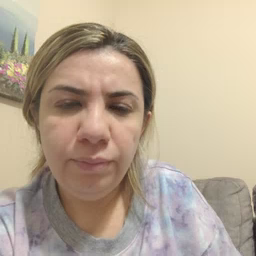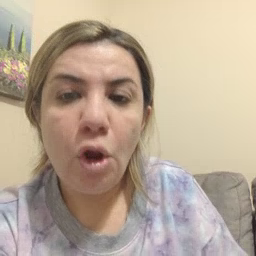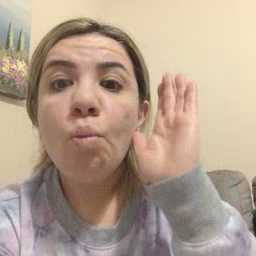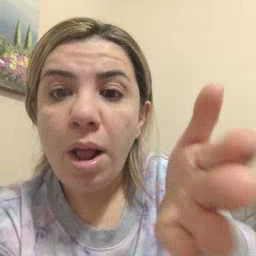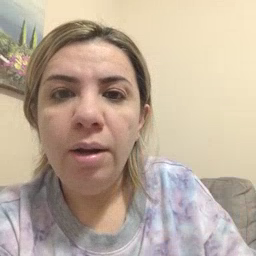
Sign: will